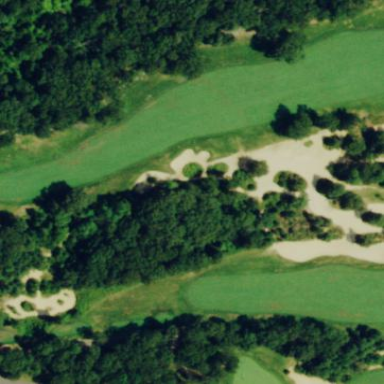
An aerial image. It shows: Golf bunker filled with natural sand.